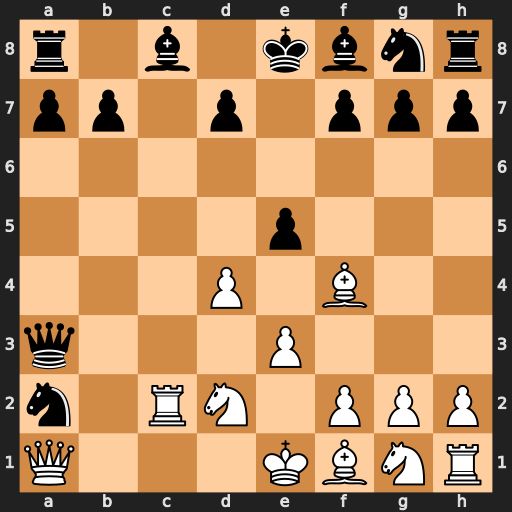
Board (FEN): r1b1kbnr/pp1p1ppp/8/4p3/3P1B2/q3P3/n1RN1PPP/Q3KBNR
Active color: w
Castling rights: Kkq
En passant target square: -
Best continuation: Rxa2 Qxa2 Qxa2